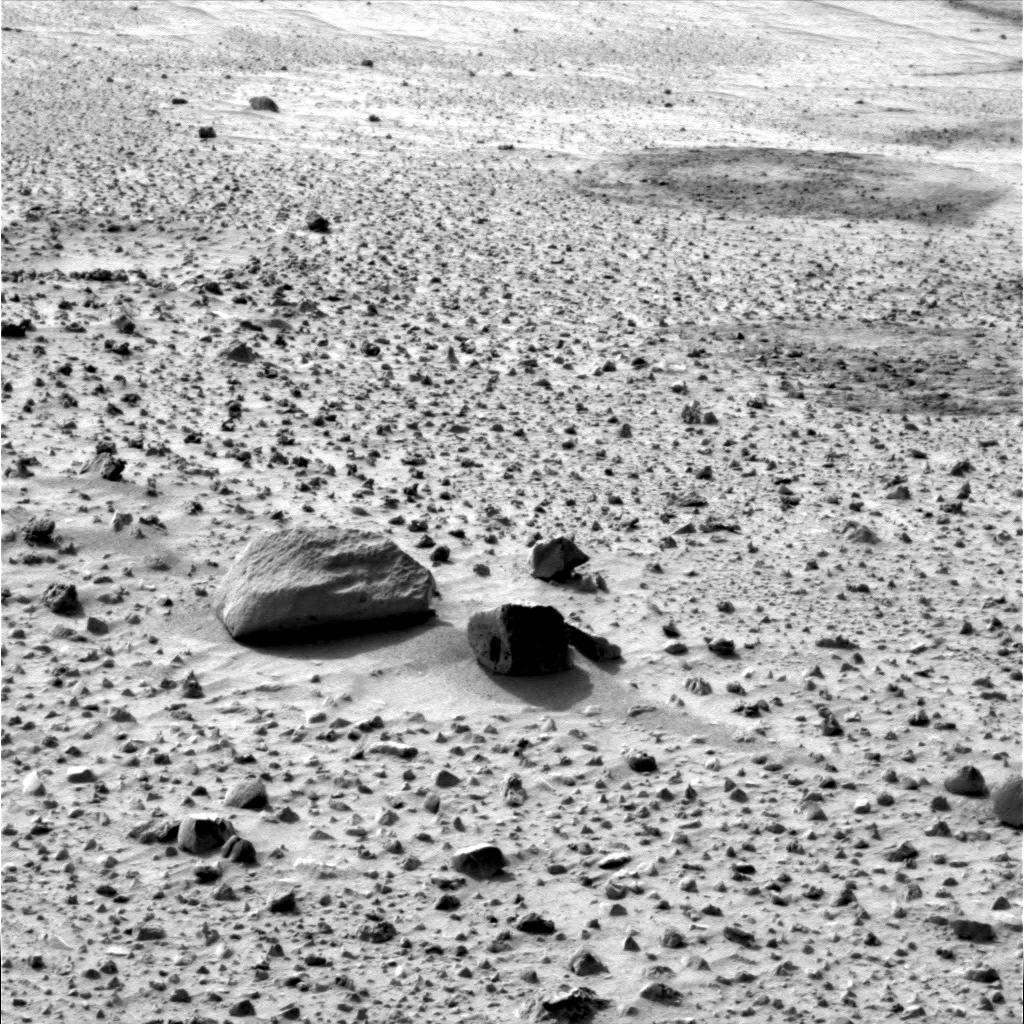
Terrain classes present: Gravel / Sand / Soil, Rock, Shadow